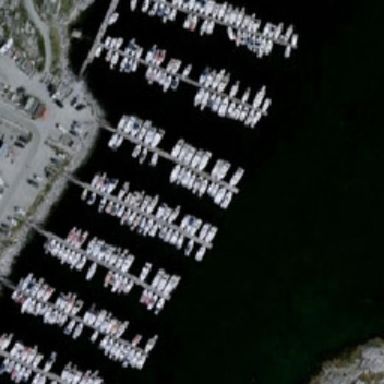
The port is packed with boats while some cars are parked at the bank .